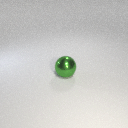
large green metal sphere